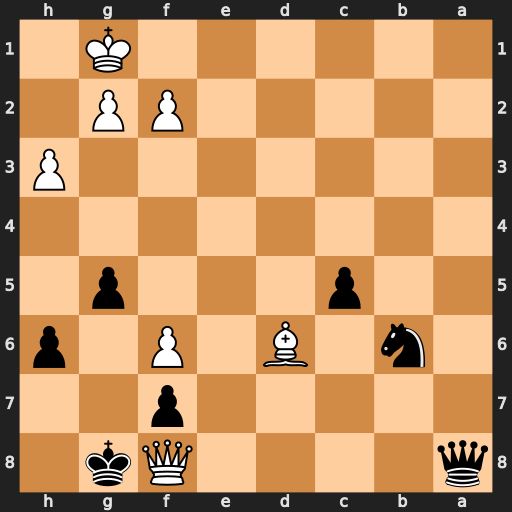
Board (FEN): q4Qk1/5p2/1n1B1P1p/2p3p1/8/7P/5PP1/6K1
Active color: b
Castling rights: -
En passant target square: -
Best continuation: Qxf8 Bxf8 Kxf8